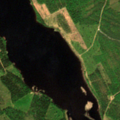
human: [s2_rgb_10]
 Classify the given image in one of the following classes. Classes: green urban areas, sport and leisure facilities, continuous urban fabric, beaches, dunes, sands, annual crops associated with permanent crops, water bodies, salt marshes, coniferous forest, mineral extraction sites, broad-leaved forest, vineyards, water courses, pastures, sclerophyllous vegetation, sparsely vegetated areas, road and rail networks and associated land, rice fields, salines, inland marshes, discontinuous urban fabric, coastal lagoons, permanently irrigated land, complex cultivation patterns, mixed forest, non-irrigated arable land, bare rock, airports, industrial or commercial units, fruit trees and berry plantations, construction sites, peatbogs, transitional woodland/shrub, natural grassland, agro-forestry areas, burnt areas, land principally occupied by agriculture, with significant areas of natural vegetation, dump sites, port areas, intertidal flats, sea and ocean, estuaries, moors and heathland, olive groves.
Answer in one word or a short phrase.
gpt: mixed forest, transitional woodland/shrub, water bodies